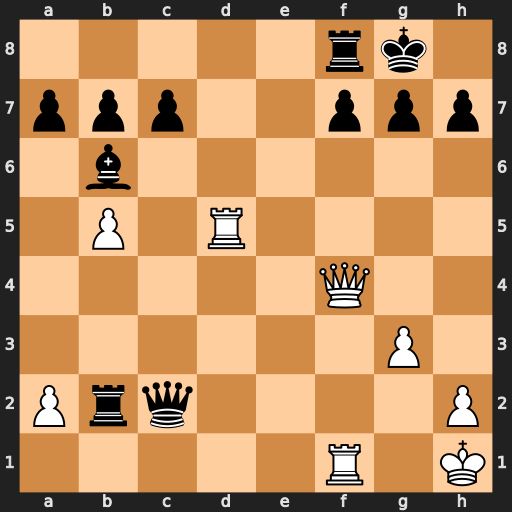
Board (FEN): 5rk1/ppp2ppp/1b6/1P1R4/5Q2/6P1/Prq4P/5R1K
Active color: w
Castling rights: -
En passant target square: -
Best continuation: Qxf7+ Rxf7 Rd8+ Rf8 Rfxf8#